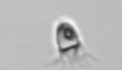
Label: Balanion